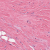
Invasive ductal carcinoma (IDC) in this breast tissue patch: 0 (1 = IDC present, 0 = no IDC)